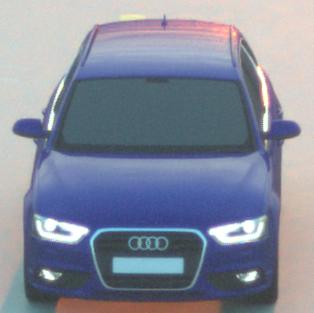
Make: Audi
Model: A4 Avant 1.8 TFSI
Detailed model: A4 (B8) Avant
Model produced from: 2012/02
Model produced until: 2015/04
Doors: 5
Color: blue
Road condition: dry road
Daytime: sunrise or sunset
Contrast: medium contrast